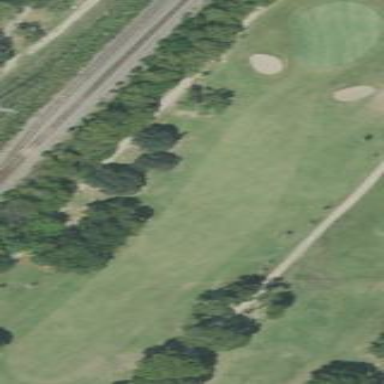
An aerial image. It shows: Scenic golf fairway.